Interaction volume radius: 5 \u00c5
Interaction volume height: 25 \u00c5
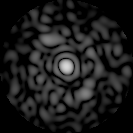
Disorder parameter: 0.8188